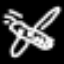
Label: airplane